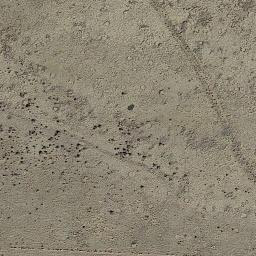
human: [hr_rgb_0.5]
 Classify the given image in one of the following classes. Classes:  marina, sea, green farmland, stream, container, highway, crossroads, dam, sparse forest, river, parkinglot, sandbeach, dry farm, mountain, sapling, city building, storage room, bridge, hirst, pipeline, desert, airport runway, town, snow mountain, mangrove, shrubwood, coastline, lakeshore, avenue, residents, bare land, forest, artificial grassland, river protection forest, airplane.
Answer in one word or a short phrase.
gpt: bare land